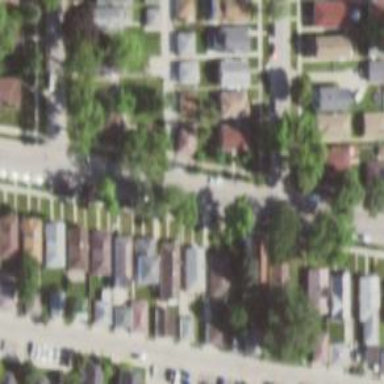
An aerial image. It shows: Alleyway designated as service road.